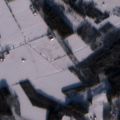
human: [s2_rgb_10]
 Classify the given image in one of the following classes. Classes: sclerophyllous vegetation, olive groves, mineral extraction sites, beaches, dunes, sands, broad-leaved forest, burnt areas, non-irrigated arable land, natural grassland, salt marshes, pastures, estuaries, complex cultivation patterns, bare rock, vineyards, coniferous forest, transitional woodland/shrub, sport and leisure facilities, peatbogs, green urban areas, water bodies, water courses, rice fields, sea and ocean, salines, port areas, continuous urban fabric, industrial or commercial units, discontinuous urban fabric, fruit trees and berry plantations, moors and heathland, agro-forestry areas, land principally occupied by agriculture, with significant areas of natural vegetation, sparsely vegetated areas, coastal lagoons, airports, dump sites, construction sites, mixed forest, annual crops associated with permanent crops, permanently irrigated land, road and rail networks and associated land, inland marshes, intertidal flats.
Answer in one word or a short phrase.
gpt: non-irrigated arable land, land principally occupied by agriculture, with significant areas of natural vegetation, broad-leaved forest, mixed forest, transitional woodland/shrub